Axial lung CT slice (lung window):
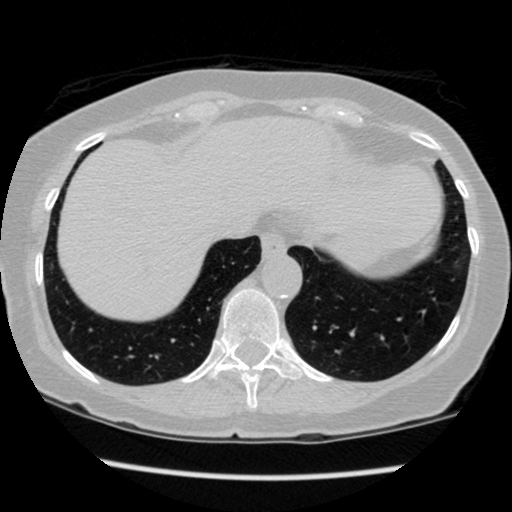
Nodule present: no